Interaction volume radius: 10 \u00c5
Interaction volume height: 35 \u00c5
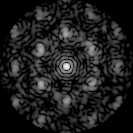
Disorder parameter: 0.5934